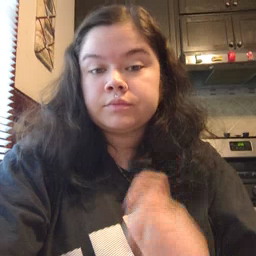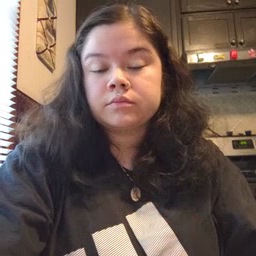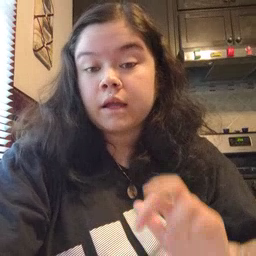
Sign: stairs